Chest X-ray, PA view. Patient: 69 years old, sex M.
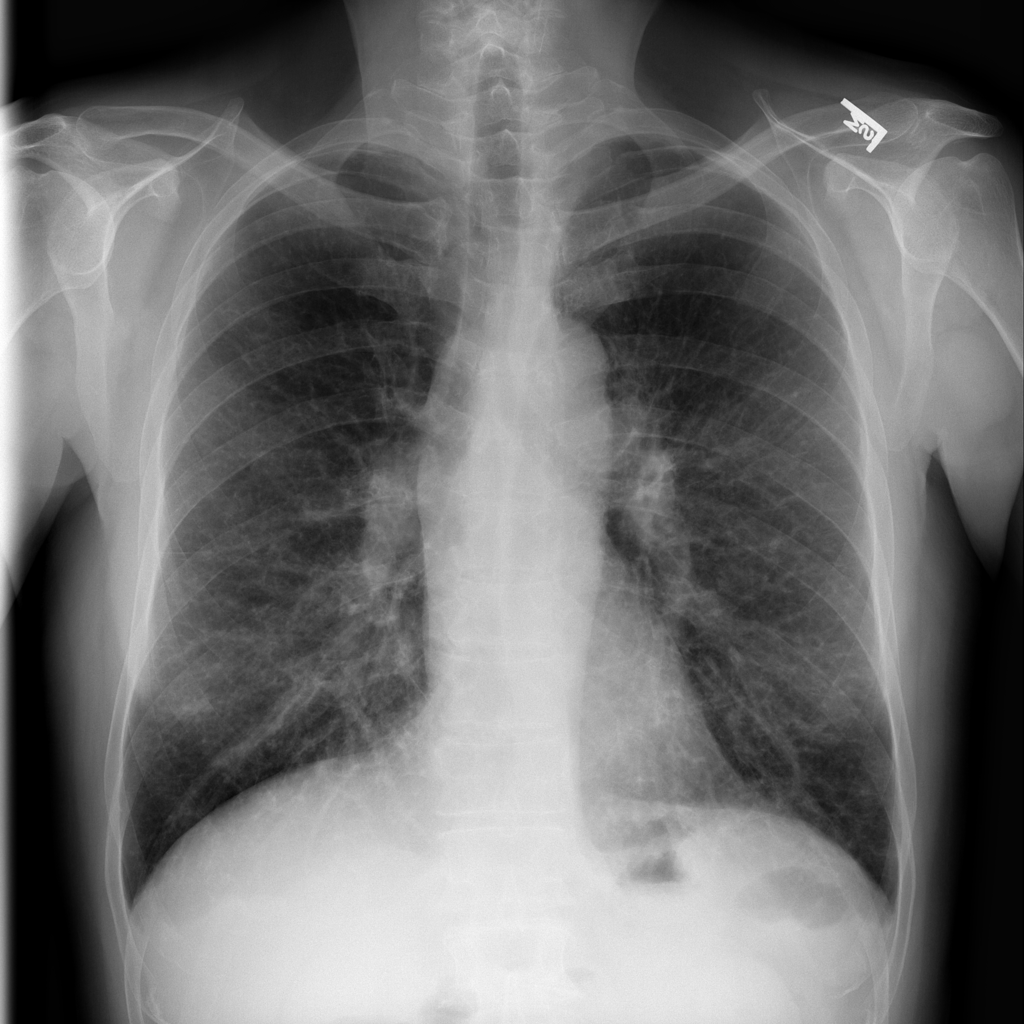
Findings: No Finding